Question: How can I change default remote ref for TortoiseGit push dialog? It is normally 'master'. I can change it to 'refs/for/master' always when I push from combo or keyboard and it works, but I would like to stay the ref of my choice there. How can I do this?

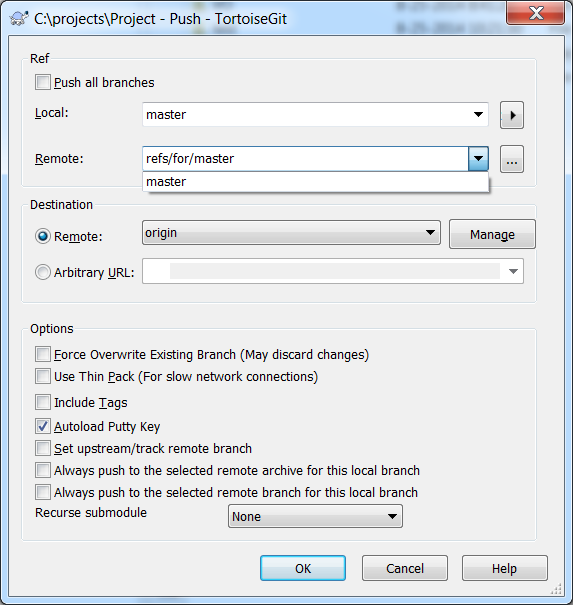
Answer: It seems to me that the checkbox "Always push to the selected remote branch for this local branch" should do this.